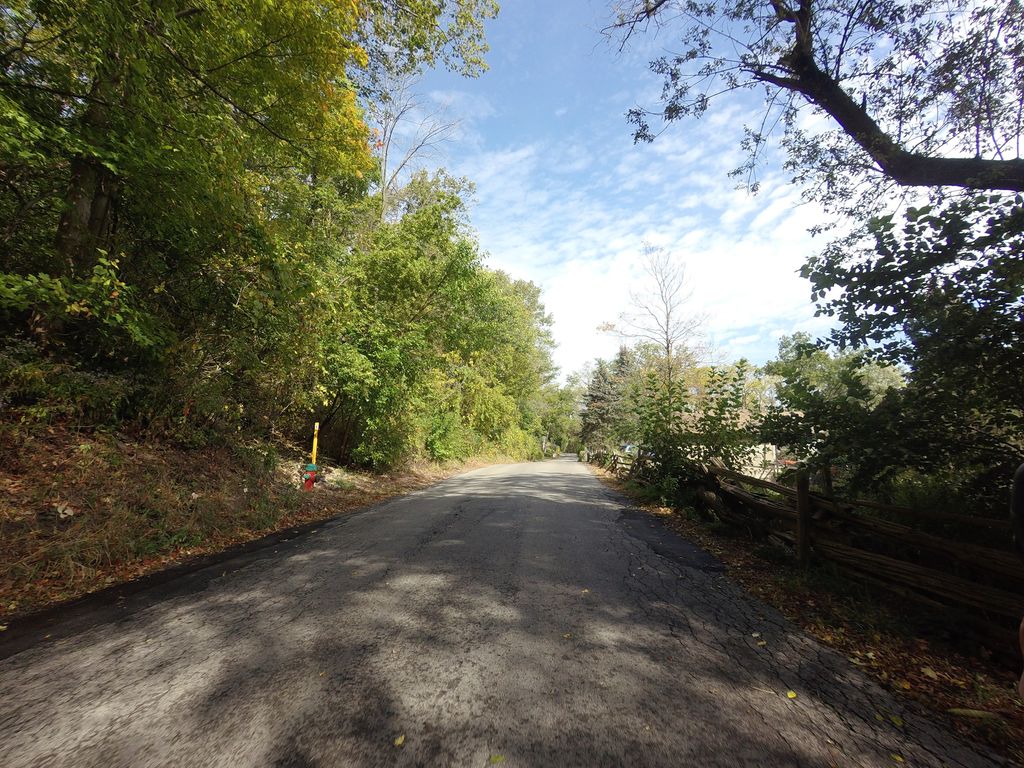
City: hamilton